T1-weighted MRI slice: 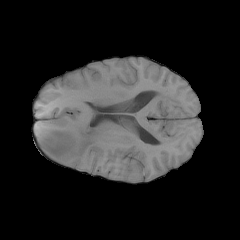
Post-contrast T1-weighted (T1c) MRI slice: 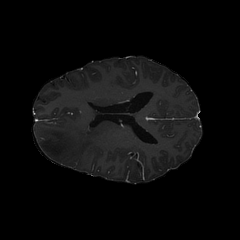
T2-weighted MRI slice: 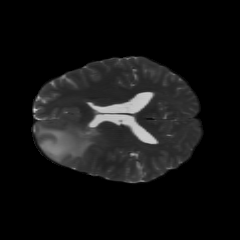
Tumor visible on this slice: yes